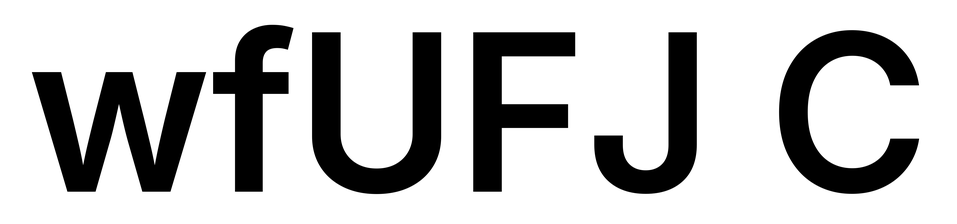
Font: Inter_SemiBold